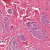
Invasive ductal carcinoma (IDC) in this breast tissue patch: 0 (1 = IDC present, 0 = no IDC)